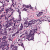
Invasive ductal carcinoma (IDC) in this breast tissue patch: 1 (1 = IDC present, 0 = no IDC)